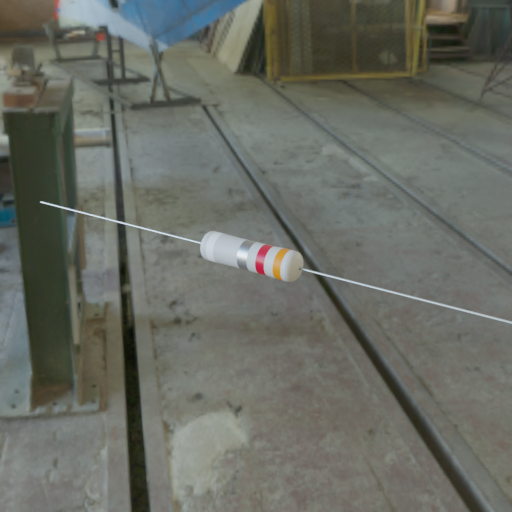
Resistor colour bands (in order): white, silver, red, orange